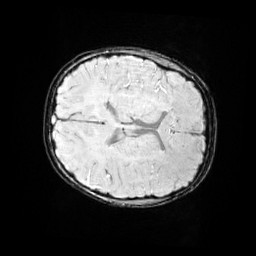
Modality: SWI
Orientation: axial
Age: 11
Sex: female
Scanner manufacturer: siemens
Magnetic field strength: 3 T
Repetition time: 0.027 s
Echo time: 0.02 s